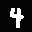
Label: 4